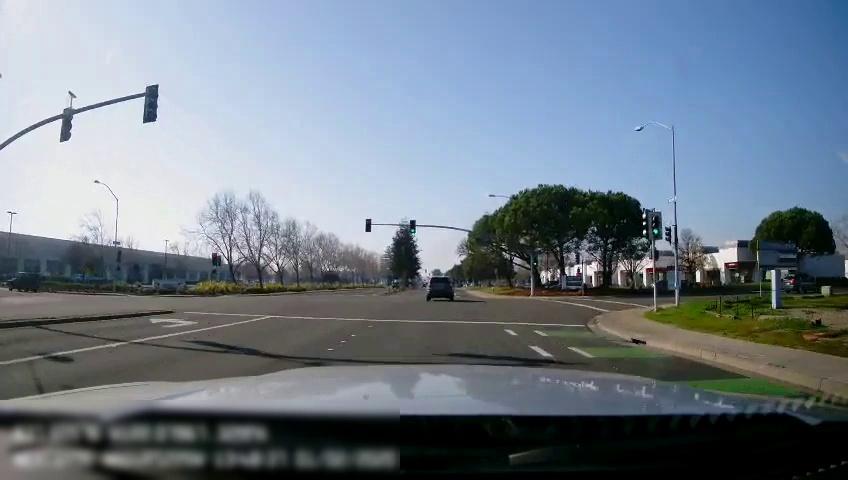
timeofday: Day
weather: Sunny
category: Drivable Space
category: Vehicles | SUV
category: Vehicles | SUV
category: Vehicles | SUV
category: Lanes | Current Lane
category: Lanes | Current Lane
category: Lanes | Alternate Lane
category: Lanes | Alternate Lane
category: Lanes | Alternate Lane
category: Traffic | Lights
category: Traffic | Lights
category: Traffic | Lights
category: Traffic | Lights
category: Traffic | Lights
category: Traffic | Lights
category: Traffic | Lights
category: Traffic | Lights
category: Traffic | Lights